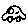
Label: car